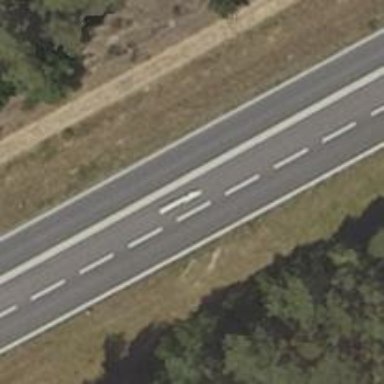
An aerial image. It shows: Asphalt trunk highway designated as motorroad.